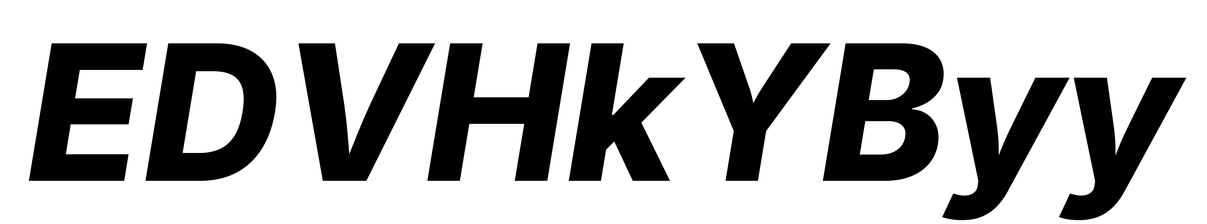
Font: Inter-Italic_ExtraBold_Italic